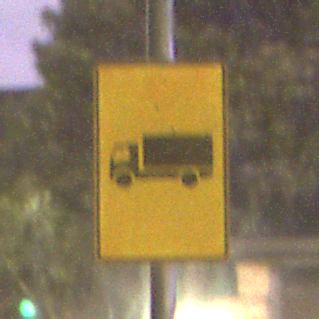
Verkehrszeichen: KFZZulaessigeGesamtmasse3Komma5TOhnePfeilsymbol
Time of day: Night
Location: Outdoor (Suburban)
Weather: PartlyCloudy
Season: NotSpecified
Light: Artificial